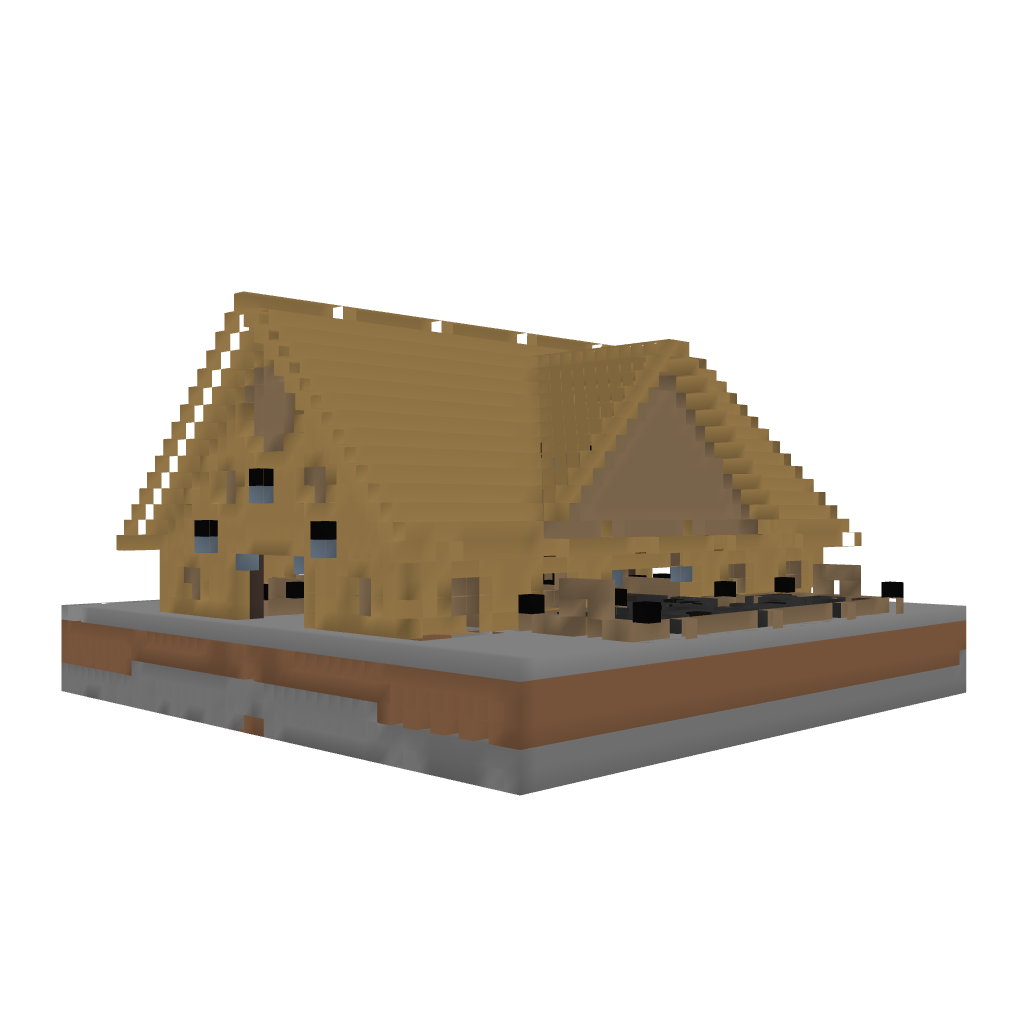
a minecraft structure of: Stables